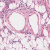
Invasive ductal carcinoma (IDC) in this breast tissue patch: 1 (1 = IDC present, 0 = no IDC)